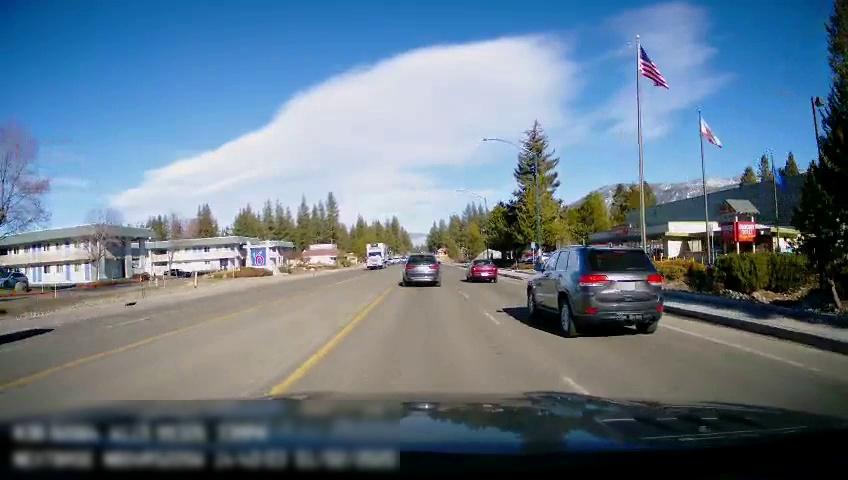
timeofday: Day
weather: Sunny
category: Drivable Space
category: Vehicles | Car
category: Vehicles | SUV
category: Vehicles | SUV
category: Vehicles | Truck
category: Vehicles | Truck
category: Vehicles | Car
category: Lanes | Opposite Lane
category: Lanes | Current Lane
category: Lanes | Current Lane